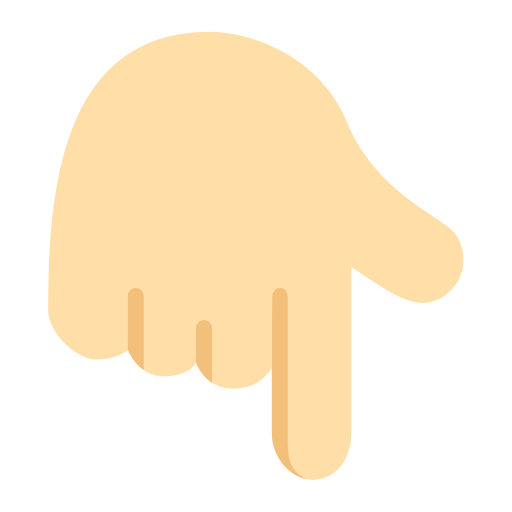
backhand index pointing down flat light